Question: I search for a command which is the equivalent of the button in the screenshot:

I already found the command <URL> but this command is only usable for the local computer.
<URL> is a solution, but I want to try it with the Active Directory Module from Powershell, not from a third party company.
Is there a way to reset a Computer in the Active Directory with the Active Directory Module from Powershell ?
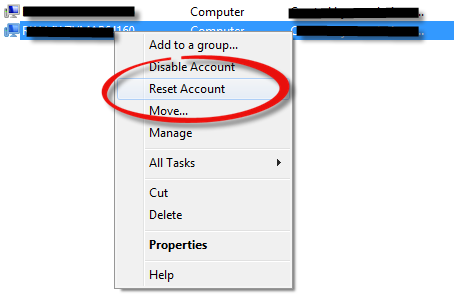
Answer: You could use <URL>:
'''
Get-ADComputer -Identity "computername" | % {
dsmod computer $_.distinguishedName -reset
}
'''